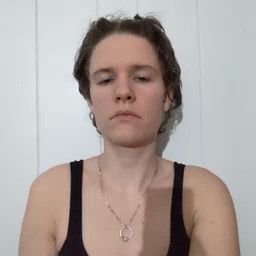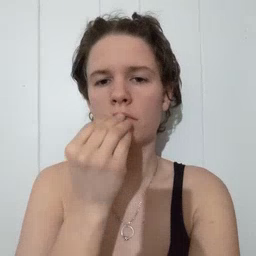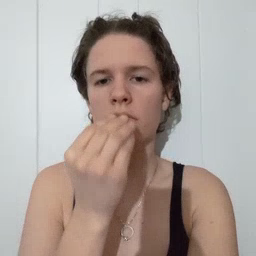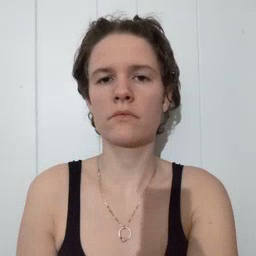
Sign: food